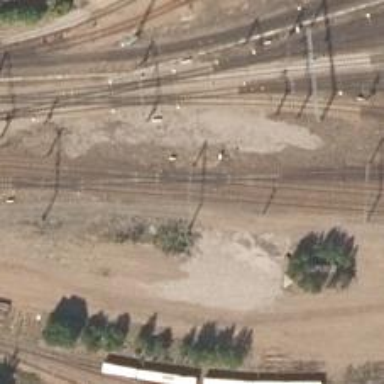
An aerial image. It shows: Railway signal.